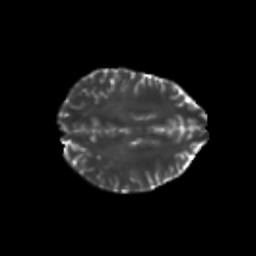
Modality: T2w
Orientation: axial
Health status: healthy
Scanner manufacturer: philips
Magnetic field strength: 3 T
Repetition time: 6.964 s
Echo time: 0.092 s